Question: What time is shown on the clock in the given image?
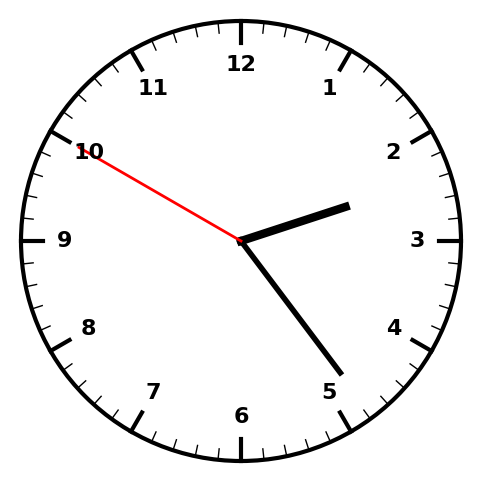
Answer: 02:23:50